Field crop: maize
Growth stage: 2
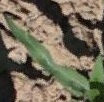
Species: maize